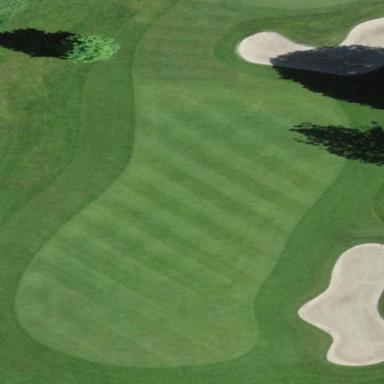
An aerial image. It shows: Golf fairway surrounded by grass.